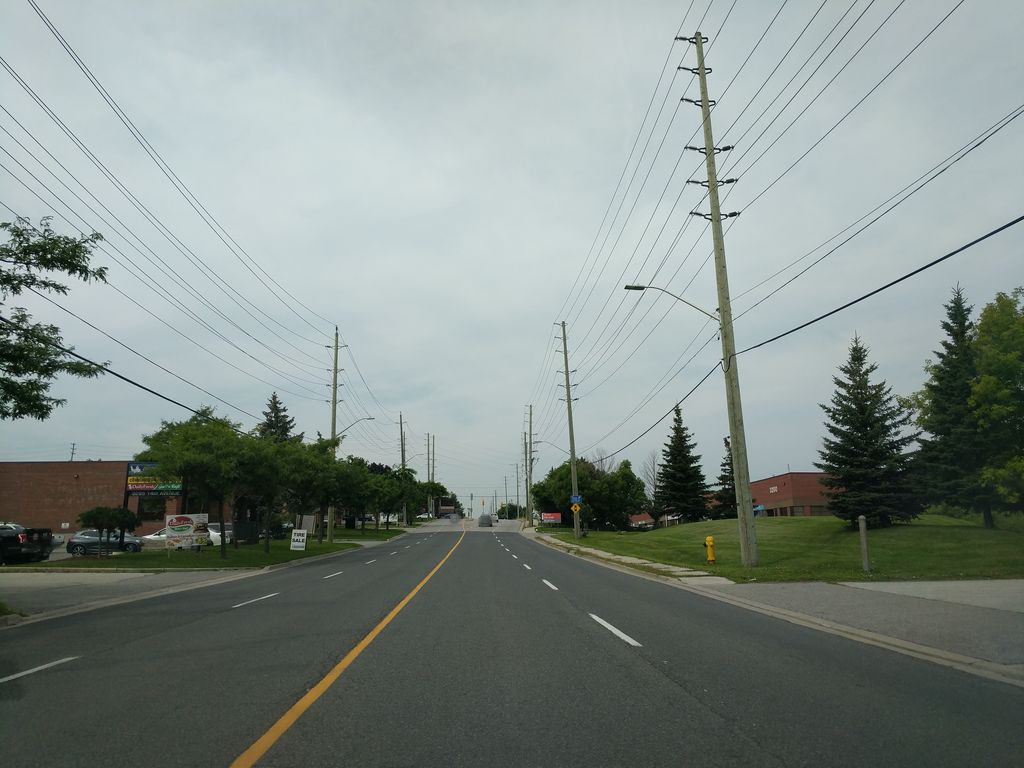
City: toronto